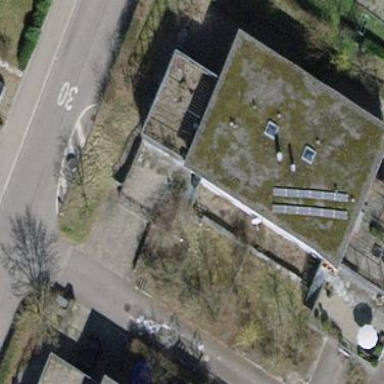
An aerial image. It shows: Flat-roofed house.